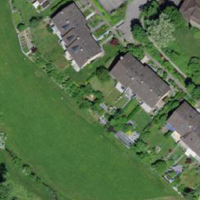
EUNIS habitat code: 55
Species observed at this site:
Allium ursinum
Cornus sanguinea
Lonicera caerulea